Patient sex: M
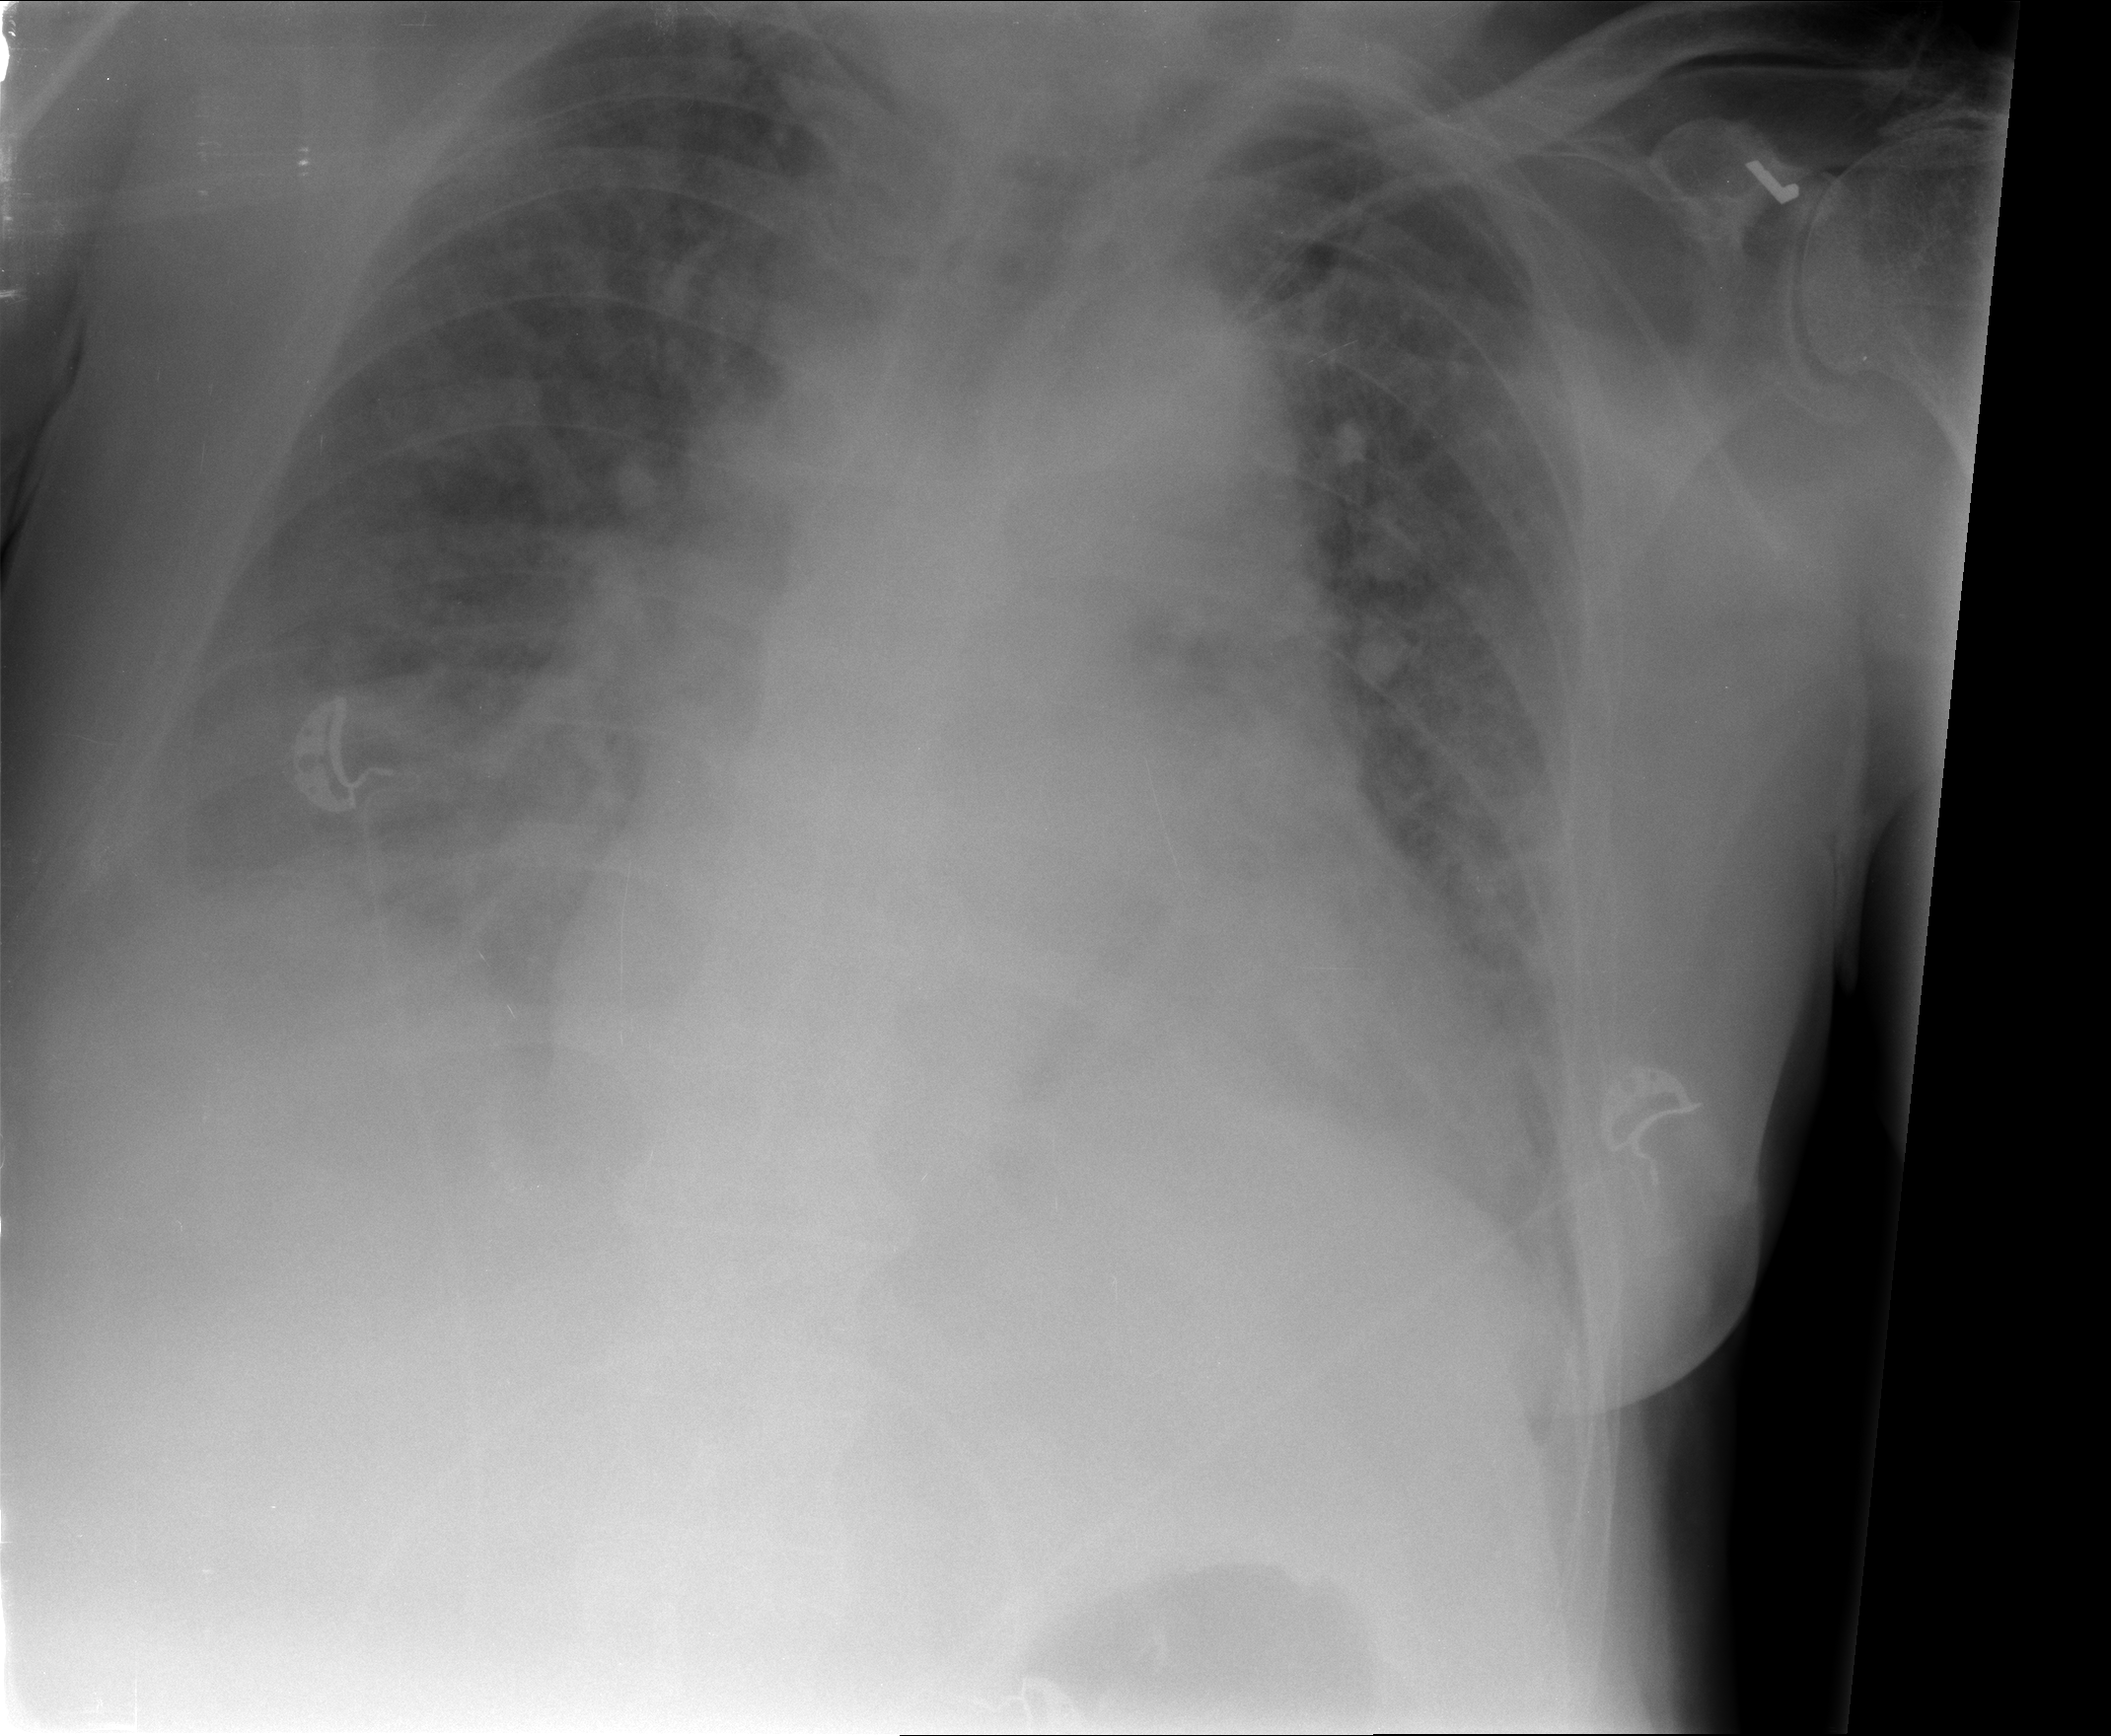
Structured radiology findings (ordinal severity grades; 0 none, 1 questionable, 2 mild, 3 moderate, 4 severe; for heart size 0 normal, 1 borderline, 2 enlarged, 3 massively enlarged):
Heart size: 3
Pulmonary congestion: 2
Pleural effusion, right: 2
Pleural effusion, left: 1
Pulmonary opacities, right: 3
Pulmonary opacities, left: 3
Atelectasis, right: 3
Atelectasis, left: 2